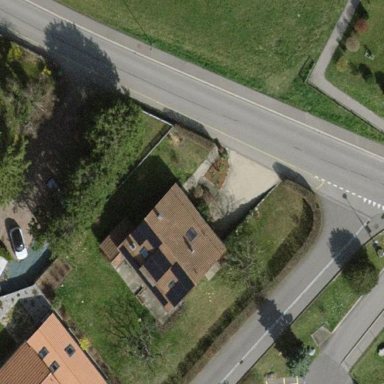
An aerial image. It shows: Detached building.